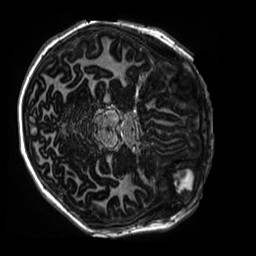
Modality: MP2RAGE
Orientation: axial
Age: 11
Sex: female
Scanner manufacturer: siemens
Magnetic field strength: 3 T
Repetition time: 4 s
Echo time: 0.00303 s